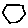
Label: hexagon